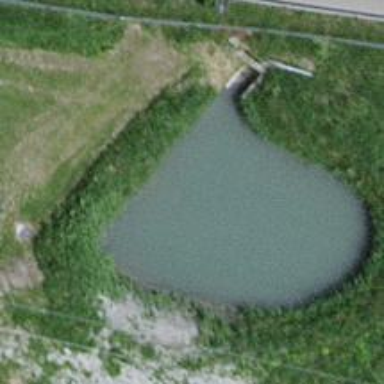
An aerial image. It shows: Reservoir of natural water.